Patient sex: F
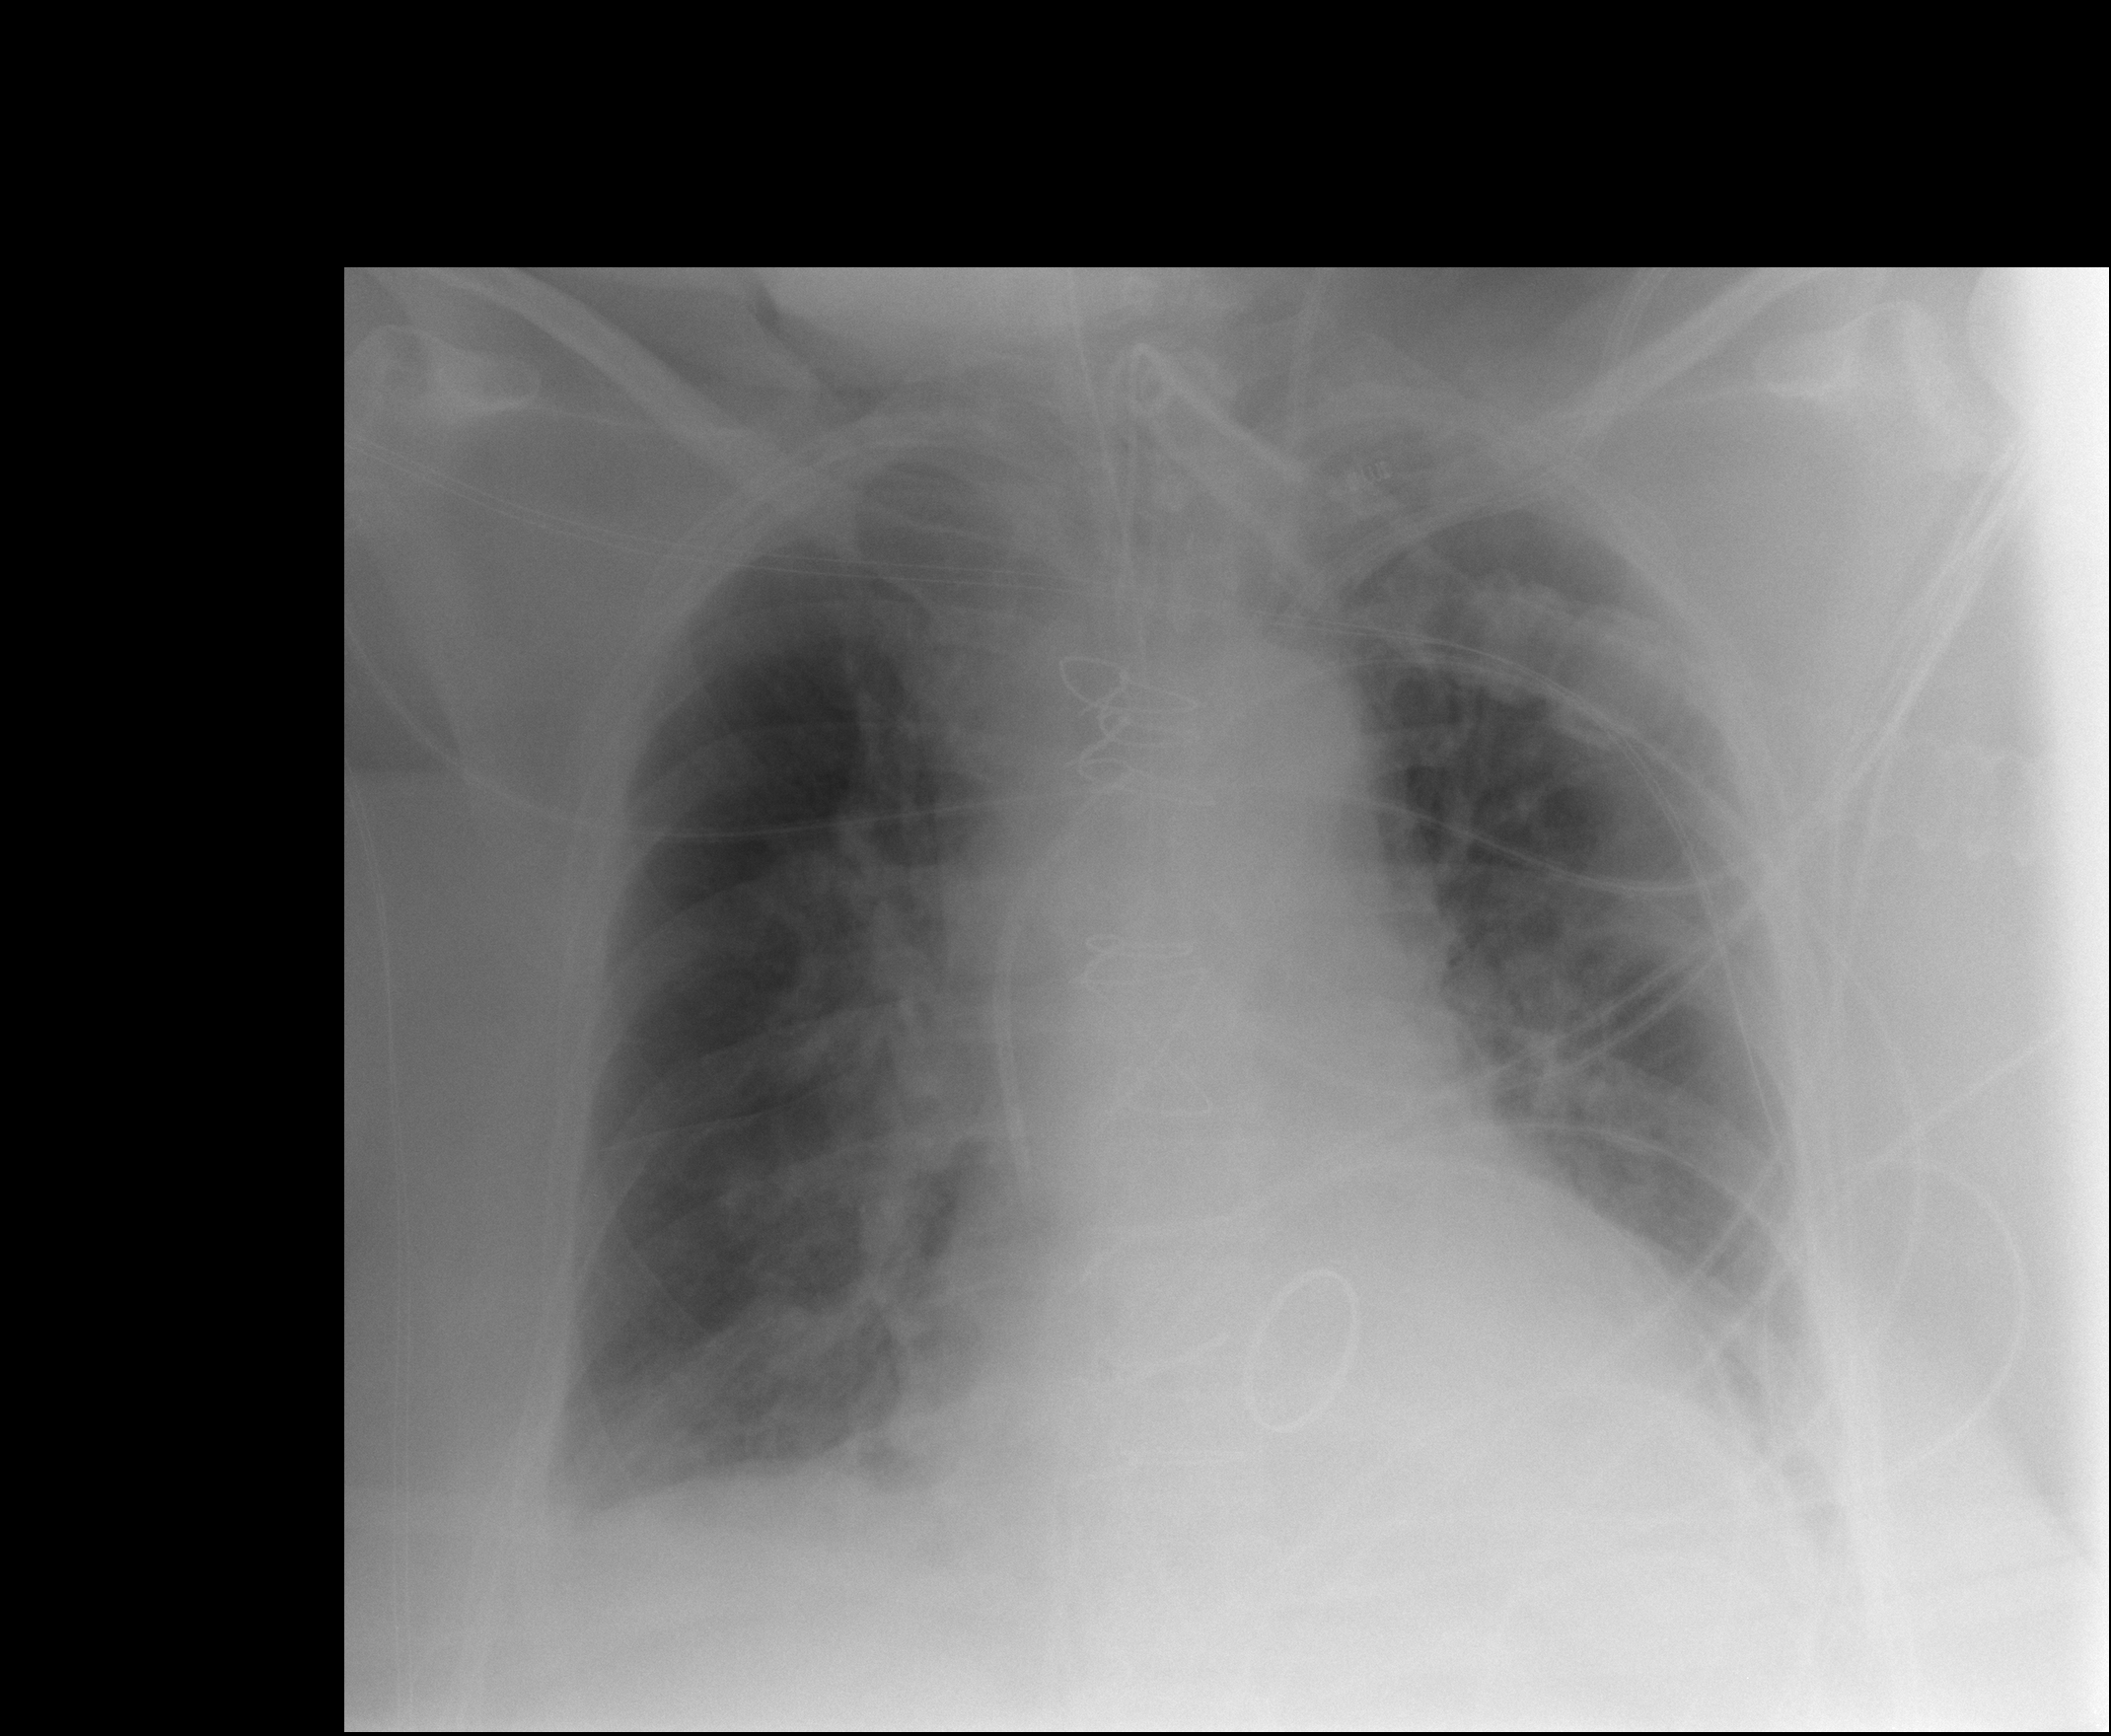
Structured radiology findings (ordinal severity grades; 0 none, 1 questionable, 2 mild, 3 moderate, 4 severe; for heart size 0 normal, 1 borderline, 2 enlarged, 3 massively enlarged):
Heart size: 2
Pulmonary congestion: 2
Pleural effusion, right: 2
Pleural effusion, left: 2
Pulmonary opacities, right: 0
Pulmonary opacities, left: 0
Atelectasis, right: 2
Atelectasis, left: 2